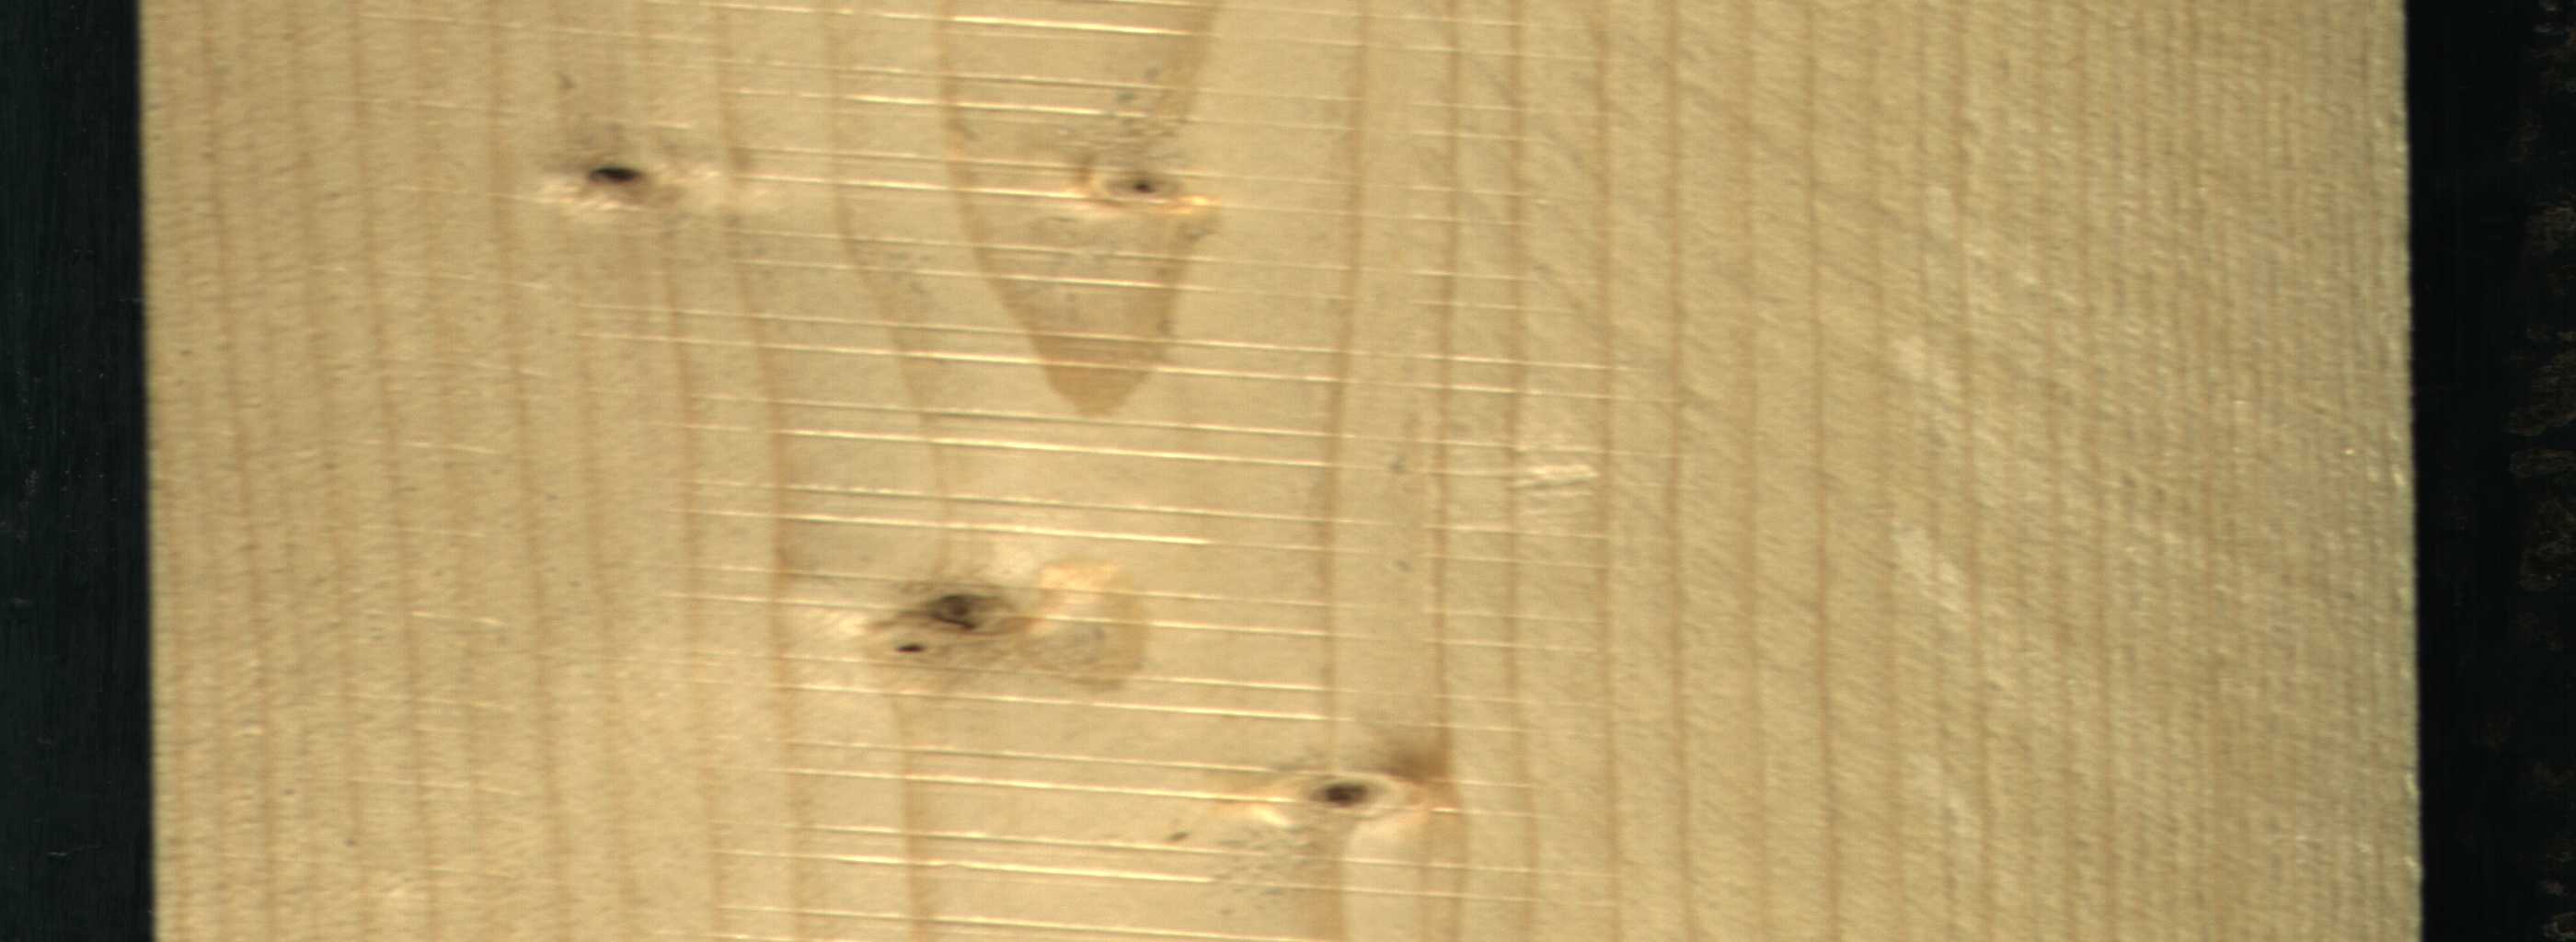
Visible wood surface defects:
Live_Knot
Live_Knot
Live_Knot